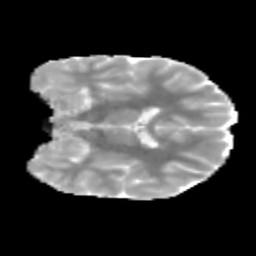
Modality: MD
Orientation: coronal
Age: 11
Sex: male
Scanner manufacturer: siemens
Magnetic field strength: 3 T
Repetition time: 3.8 s
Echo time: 0.07 s